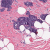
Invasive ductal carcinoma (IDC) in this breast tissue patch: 0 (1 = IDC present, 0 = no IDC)